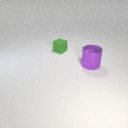
large purple metal cylinder in front of small green rubber cube